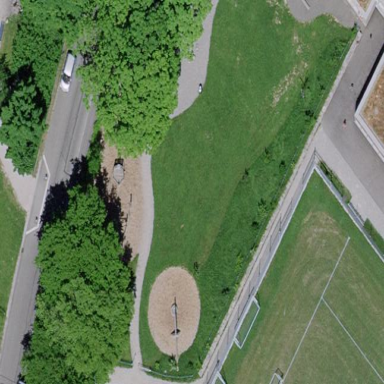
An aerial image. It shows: Playground area for leisure activities on the land.